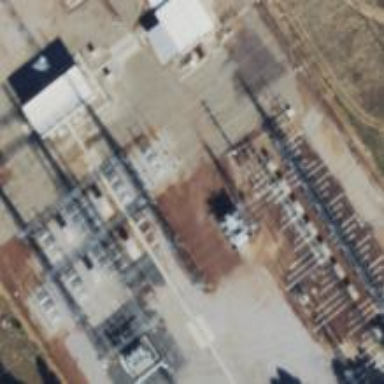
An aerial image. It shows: Switchgear related to power.